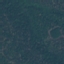
Land use / land cover: Forest